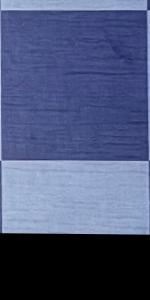
Label: Empty